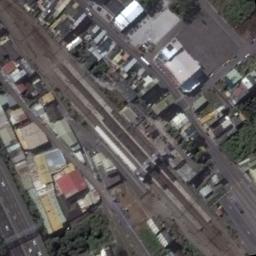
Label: railway_station